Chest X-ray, PA view. Patient: 59 years old, sex M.
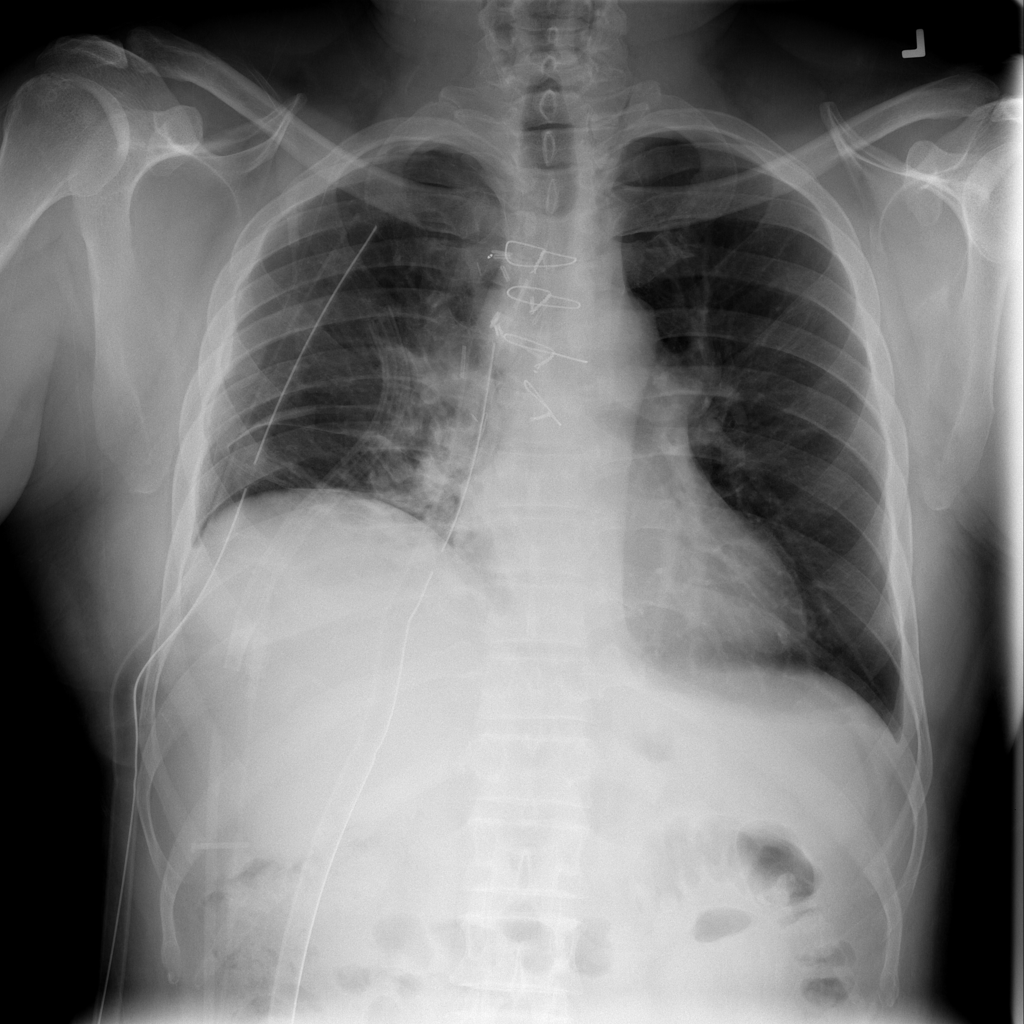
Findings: No Finding